Question: I cannot get my cube to show after trying to do a manual perspective transformation My code is below. I have a suspicion it maybe my near and far plane numbers.
'''
-(void)drawRect:(NSRect)dirtyRect
{
// get the dimensions of the window
NSSize dim = [self frame].size;
// clear the background with color
glClearColor(0.0, 0.0, 0.0, 0.4);
glViewport(0, 0, dim.width, dim.height);
glClear(GL_COLOR_BUFFER_BIT | GL_DEPTH_BUFFER_BIT);
// variables
GLfloat cubeHeight = 90.0;
GLfloat cubeWidth = 90.0;
GLfloat cubeLength = 200.0;
//GLfloat alpha = 0.0;
//GLfloat beta = 0.0;
//GLfloat gamma = 0.0;
// cube position data
GLfloat cubePositionData[] = {0.0, 0.0, 0.0,
0.0, 0.0, cubeLength,
cubeWidth, 0.0, cubeLength,
cubeWidth, 0.0, 0.0,
0.0, cubeHeight, 0.0,
0.0, cubeHeight, cubeLength,
cubeWidth, cubeHeight, cubeLength,
cubeWidth, cubeHeight, 0.0};
// cube indices data
GLubyte cubeIndices[] = {0, 1, 2, 0, 2, 3,
4, 5, 6, 4, 6, 7,
1, 2, 6, 1, 6, 5,
2, 3, 7, 2, 7, 6,
3, 0, 4, 3, 4, 7,
0, 1, 5, 0, 5, 4};
// cube color data
GLfloat cubeColorData[] = {0.0, 0.3, 0.8, 1.0,
0.0, 1.0, 0.0, 1.0,
0.0, 1.0, 0.0, 1.0,
0.0, 0.3, 0.8, 1.0,
0.0, 0.3, 0.8, 1.0,
0.0, 1.0, 0.0, 1.0,
0.0, 1.0, 0.0, 1.0,
0.0, 0.3, 0.8, 1.0};
// array to hold buffer IDs
GLuint vertexBuffers[2];
// bind each array of data to separate buffers
// bind cube position data to the first buffer
glBindBuffer(GL_ARRAY_BUFFER, vertexBuffers[0]);
glBufferData(GL_ARRAY_BUFFER, sizeof(cubePositionData), cubePositionData, GL_STATIC_DRAW);
glBindBuffer(GL_ARRAY_BUFFER, 0);
// bind the cube color data to the second buffer
glBindBuffer(GL_ARRAY_BUFFER, vertexBuffers[1]);
glBufferData(GL_ARRAY_BUFFER, sizeof(cubeColorData), cubeColorData, GL_STATIC_DRAW);
glBindBuffer(GL_ARRAY_BUFFER, 0);
// enable the shader program
GLuint programID = [self loadShaders];
glUseProgram(programID);
// enable vertex attributes
// enable cube position attributes
glBindBuffer(GL_ARRAY_BUFFER, vertexBuffers[0]);
glEnableVertexAttribArray(VERTEX_POS_INDEX);
glBindBuffer(GL_ARRAY_BUFFER, 0);
// enable cube color attributes
glBindBuffer(GL_ARRAY_BUFFER, vertexBuffers[1]);
glEnableVertexAttribArray(VERTEX_COLOR_INDEX);
glBindBuffer(GL_ARRAY_BUFFER, 0);
// point to the enabled attribute data
glVertexAttribPointer(VERTEX_POS_INDEX, VERTEX_POS_SIZE, GL_FLOAT, GL_FALSE, 0, cubePositionData);
glVertexAttribPointer(VERTEX_COLOR_INDEX, VERTEX_COLOR_SIZE, GL_FLOAT, GL_FALSE, 0, cubeColorData);
GLfloat offset[] = {0.5, 0.5};
GLint offsetUnif = glGetUniformLocation(programID, "offset");
GLint zNearUnif = glGetUniformLocation(programID, "zNear");
GLint zFarUnif = glGetUniformLocation(programID, "zFar");
GLint frustumScaleUnif = glGetUniformLocation(programID, "frustumScale");
glUniform2fv(offsetUnif, 1, offset);
glUniform1f(frustumScaleUnif, 1.0f);
glUniform1f(zNearUnif, 1.0);
glUniform1f(zFarUnif, 3.0);
// draw the elements
glDrawElements(GL_TRIANGLES, sizeof(cubeIndices)/sizeof(GLubyte), GL_UNSIGNED_BYTE, cubeIndices);
glDisableVertexAttribArray(VERTEX_POS_INDEX);
glDisableVertexAttribArray(VERTEX_COLOR_INDEX);
glUseProgram(0);
// flush buffer
glFlush();
[[self openGLContext] flushBuffer];
}
'''
What might the problem be? Oh, and the shaders too:
'''
#version 120
attribute vec3 position;
attribute vec4 inColor;
uniform vec2 offset;
uniform float zNear;
uniform float zFar;
uniform float frustumScale;
varying vec4 outColor;
void main()
{
vec4 cameraPos = vec4(position, 1.0) + vec4(offset.x, offset.y, 0.0, 0.0);
vec4 clipPos;
clipPos.xy = cameraPos.xy * frustumScale;
clipPos.z = cameraPos.z * (zNear + zFar) / (zNear - zFar);
clipPos.z += 2 * zNear * zFar / (zNear - zFar);
clipPos.w = -cameraPos.z;
gl_Position = clipPos;
outColor = inColor;
}
#version 120
varying vec4 outColor;
void main()
{
gl_FragColor = outColor;
}
'''
---
OK, changed a section of my code to look like this:
'''
GLfloat offset[] = {-2.0, -2.0};
GLint offsetUnif = glGetUniformLocation(programID, "offset");
GLint zNearUnif = glGetUniformLocation(programID, "zNear");
GLint zFarUnif = glGetUniformLocation(programID, "zFar");
GLint frustumScaleUnif = glGetUniformLocation(programID, "frustumScale");
glUniform2fv(offsetUnif, 1, offset);
glUniform1f(frustumScaleUnif, 1.0);
glUniform1f(zNearUnif, 1.0);
glUniform1f(zFarUnif, 25.0);
'''
I get this:

Shouldn't the back end (green) look smaller in the distance and not bigger, like a trapezoid base?
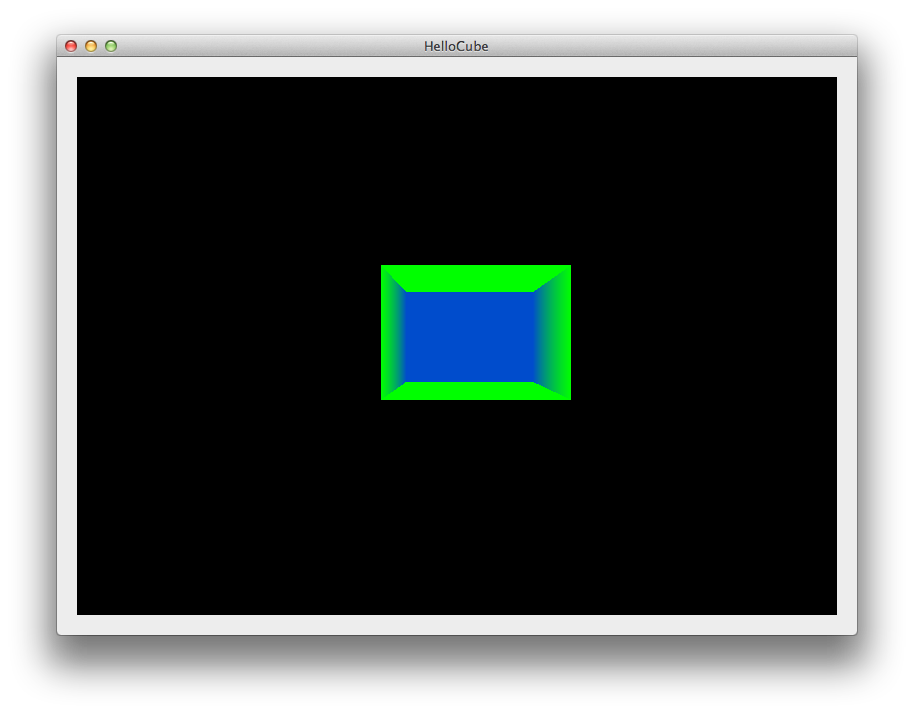
Answer: OK, I think I fixed it. Changed my vertex shader to look like this:
'''
#version 120
attribute vec3 position;
attribute vec4 inColor;
uniform vec2 offset;
uniform float zNear;
uniform float zFar;
uniform float frustumScale;
varying vec4 outColor;
void main()
{
vec4 cameraPos = vec4(position.x, position.y, -position.z, 1.0) + vec4(offset.x, offset.y, -10.0, 0.0);
vec4 clipPos;
clipPos.xy = cameraPos.xy * frustumScale;
clipPos.z = cameraPos.z * (zNear + zFar) / (zNear - zFar);
clipPos.z += 2 * zNear * zFar / (zNear - zFar);
clipPos.w = -cameraPos.z;
gl_Position = clipPos;
outColor = inColor;
}
'''
And I get this:

Maybe maybe?